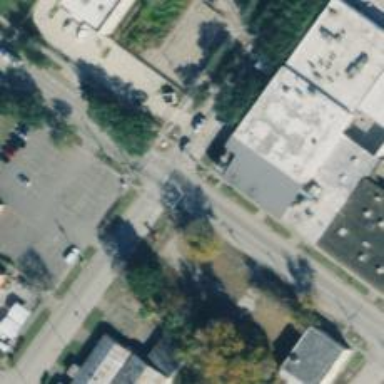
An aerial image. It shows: Crossing with marked lines on the road.